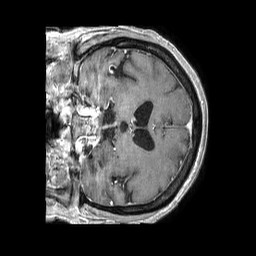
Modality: T1w
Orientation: coronal
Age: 61
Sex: male
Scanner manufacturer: philips
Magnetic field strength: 1.5 T
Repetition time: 0.008539 s
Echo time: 0.003958 s